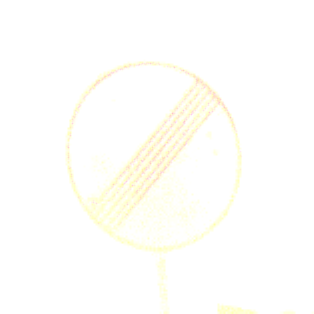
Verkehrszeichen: EndeSaemtlicherBegrenzungen
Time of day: Night
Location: Outdoor (Nature)
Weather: Clear
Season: NotSpecified
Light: Natural